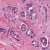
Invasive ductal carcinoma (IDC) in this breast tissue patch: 1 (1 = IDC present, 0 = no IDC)